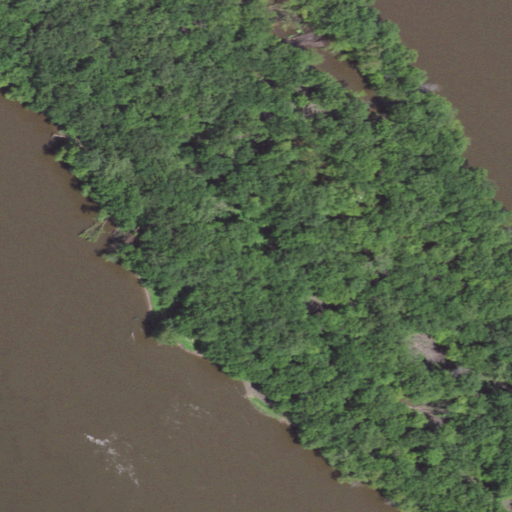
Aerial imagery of island in Illinois named Island Number 249 containing woody wetlands, open water, and herbaceous wetlands